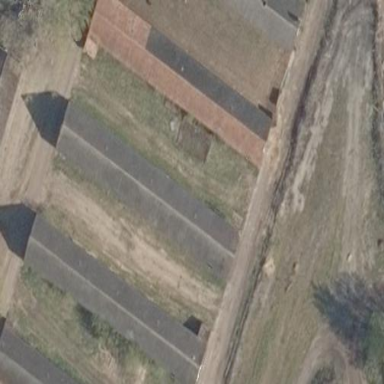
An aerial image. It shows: Gabled roof of grey-colored farm auxiliary building with its roof oriented along the structure.